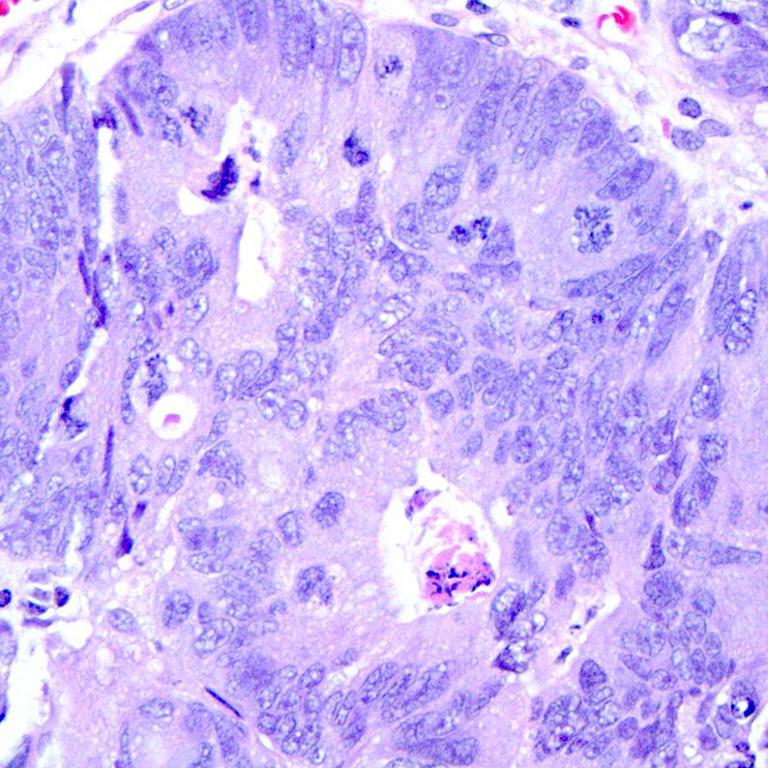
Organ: colon
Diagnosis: adenocarcinomas